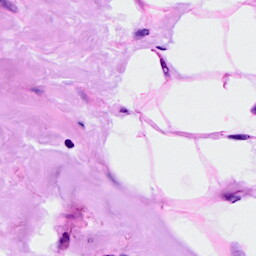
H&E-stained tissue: Breast